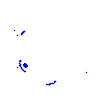
Particle: proton